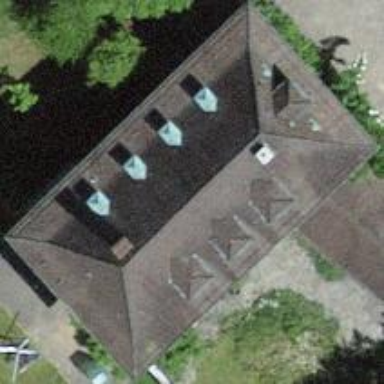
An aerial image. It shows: Building with hipped roof shape.